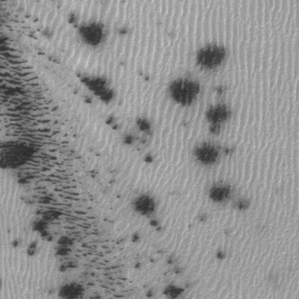
Label: frost